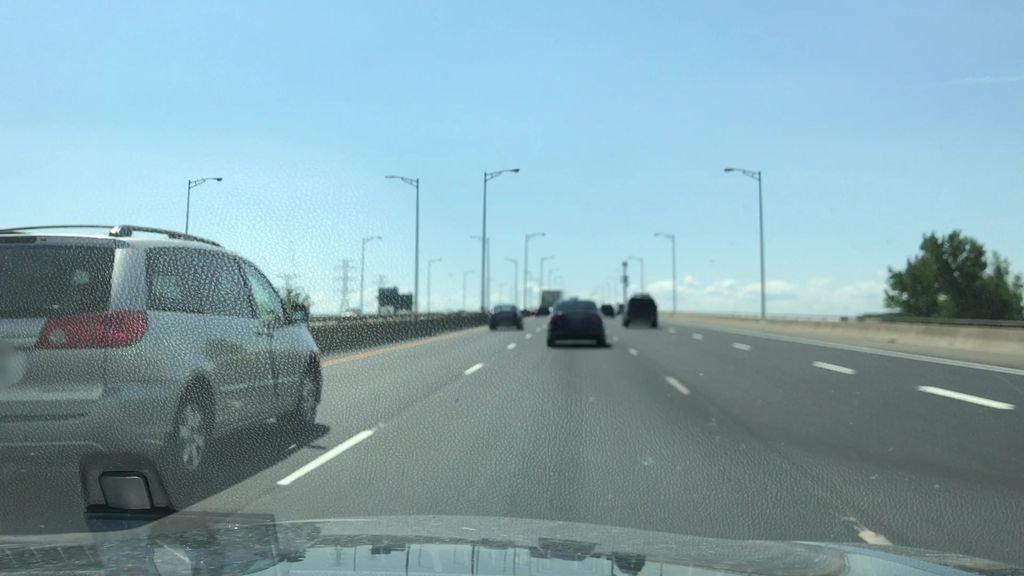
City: hamilton